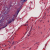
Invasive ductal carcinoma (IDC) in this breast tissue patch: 0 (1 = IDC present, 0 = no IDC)